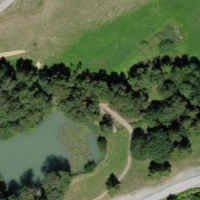
EUNIS habitat code: 55
Species observed at this site:
Cyanistes caeruleus
Troglodytes troglodytes
Chloris chloris
Aythya fuligula
Passer domesticus
Fringilla coelebs
Turdus viscivorus
Sylvia atricapilla
Columba palumbus
Turdus merula
Phragmites australis
Parus major
Erithacus rubecula
Cuculus canorus
Garrulus glandarius
Ficedula hypoleuca